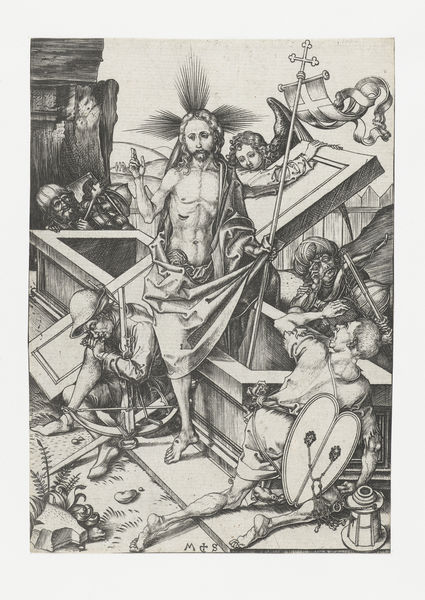
Titel: De opstanding
Künstler: Martin Schongauer
Standort: Amsterdam
Institution: Rijksmuseum
Schlagwörter: mann, weiß, männer, schwarz, tür, zeichnung, falten, hände, engel, holzschnitt, stab, fahne, grafik, graphik, linien, soldaten, schild, kreuz, strahlen, rippen, druck, druckgrafik, wappen, heiligenschein, sarg, christus, jesus, wundmal, segen, kupferstich, auferstehung, schreck, martin, grünewald, schongauer, sargdeckel